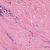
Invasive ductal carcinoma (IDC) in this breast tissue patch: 0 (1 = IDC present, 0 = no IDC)